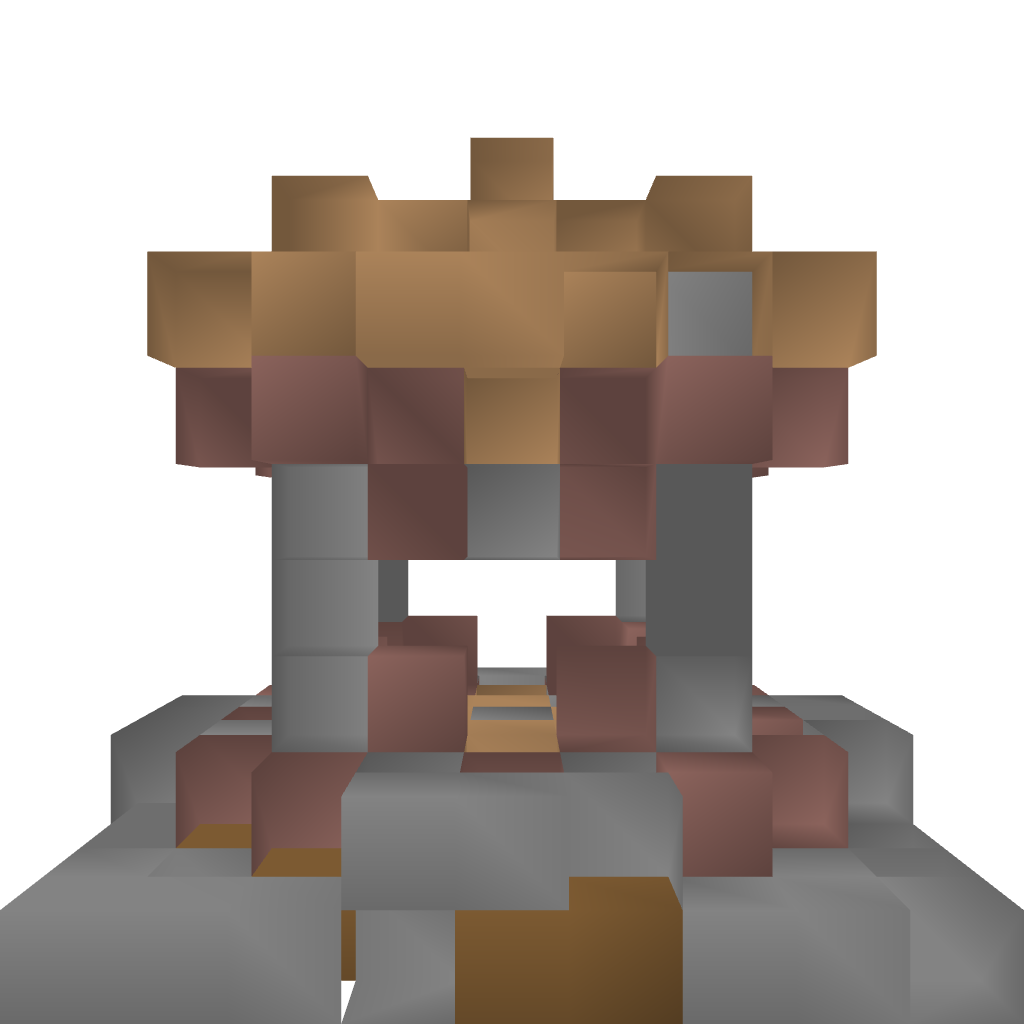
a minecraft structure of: HealingShrine 1 bad low quality